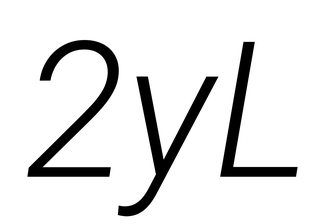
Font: Roboto-Italic_Light_Italic